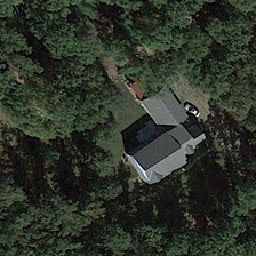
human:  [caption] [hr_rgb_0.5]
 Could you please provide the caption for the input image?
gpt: Two cottage and a car are surrounded by a pond surrounded by a pond.

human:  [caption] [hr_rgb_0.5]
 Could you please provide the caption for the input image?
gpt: a hot spring pool on the green hill.

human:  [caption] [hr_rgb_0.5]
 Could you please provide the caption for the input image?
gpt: There are two cabins and a car near the swimming pool, surrounded by trees.

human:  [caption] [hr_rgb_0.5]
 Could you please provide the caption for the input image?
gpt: There is a hot spring pool on the green hill.

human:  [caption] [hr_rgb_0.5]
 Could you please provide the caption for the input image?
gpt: Two houses and a car are near the pool, surrounded by trees.